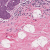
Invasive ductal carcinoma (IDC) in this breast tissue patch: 0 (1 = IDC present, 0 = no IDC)